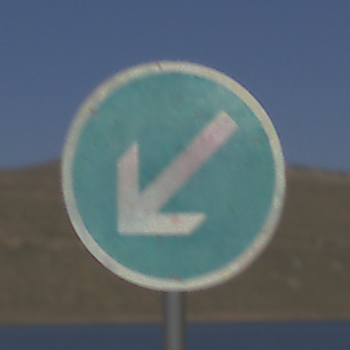
Verkehrszeichen: VorgeschriebeneVorbeifahrtLinks
Umgebung: Outdoor, Nature
Tageszeit: MorningAfternoon
Wetter: Clear
Licht: Natural
Jahreszeit: NotSpecified
Kontrast: HighContrast